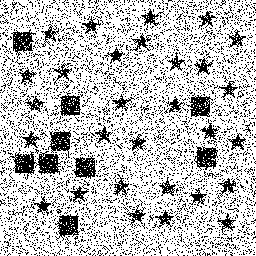
Squares: 9
Triangles: 0
Stars: 29
Total shapes: 38